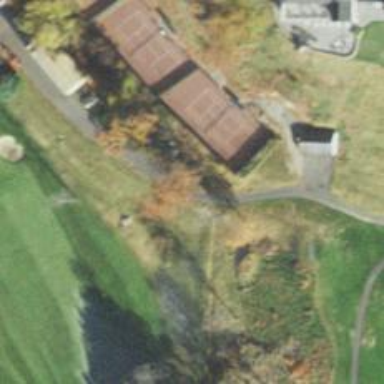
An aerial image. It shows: Path used for both walking and golf.